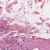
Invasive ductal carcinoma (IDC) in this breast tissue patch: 0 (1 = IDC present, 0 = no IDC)